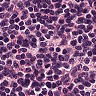
Metastatic tissue present: no